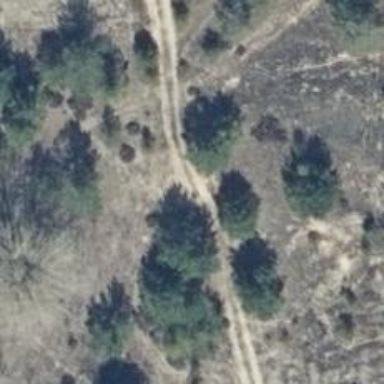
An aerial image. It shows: Sandy track road with grade 4 track type.